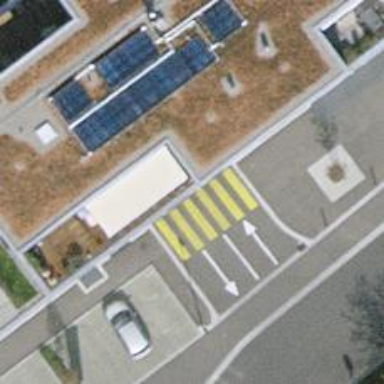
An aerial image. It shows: Parking area.